Question: I am working on a project to click images of the tiles and using OpenCV to to find out that the tile is visit-able or not.
Accessible tile should be shown as below -
<URL>
In the image below tile is not visit-able.
<URL>
Code i have written is identifying multiple contours.
'''
import numpy as np
import cv2
image1 = cv2.imread('floor3.jpg')#, cv2.IMREAD_ANYCOLOR | cv2.IMREAD_ANYDEPTH)
orig = image1.copy()
cv2.imshow("Game Boy Screen", orig)
cv2.waitKey(0)
gray = cv2.cvtColor(image1, cv2.COLOR_BGR2GRAY)
gray = cv2.bilateralFilter(gray, 11, 17, 17)
edged = cv2.Canny(gray, 30, 200)
flag, thresh = cv2.threshold(edged, 120, 255, cv2.THRESH_BINARY)
im2, contours, hierarchy = cv2.findContours(thresh,cv2.RETR_EXTERNAL,cv2.CHAIN_APPROX_SIMPLE)
try: hierarchy = hierarchy[0]
except: hierarchy = []
height, width, _ = image1.shape
min_x, min_y = width, height
max_x = max_y = 0
# computes the bounding box for the contour, and draws it on the frame,
for contour, hier in zip(contours, hierarchy):
(x,y,w,h) = cv2.boundingRect(contour)
min_x, max_x = min(x, min_x), max(x+w, max_x)
min_y, max_y = min(y, min_y), max(y+h, max_y)
if w > 80 and h > 80:
cv2.rectangle(orig, (x,y), (x+w,y+h), (255, 0, 0), 2)
if max_x - min_x > 0 and max_y - min_y > 0:
cv2.rectangle(orig, (min_x, min_y), (max_x, max_y), (255, 0, 0), 3)
cv2.imshow("Game Boy Screen", orig)
cv2.waitKey(0)
'''
Below is the output i am getting -
<URL>
Original image:

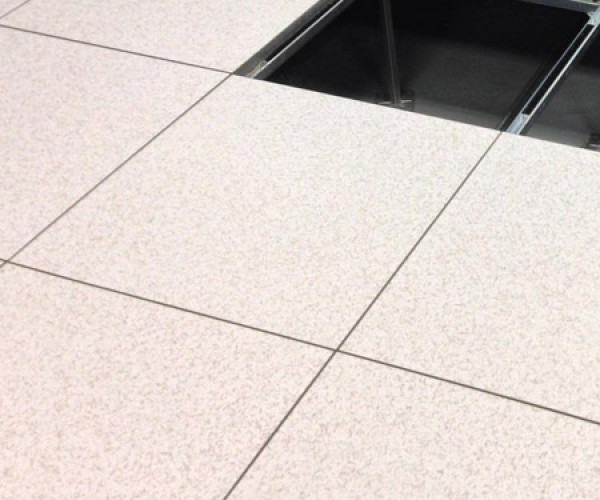
Answer: :
- - 'minAreaRect''boundingRect'
---
:
I don't think do 'findContours' on Canny edges is a good idea. I just do it on 'threshed binary image', then remove the contours with small area. So we can get the boundary of regions..
<URL>
---
'''
#!/usr/bin/python3
# 2017.12.09 00:25:47 CST
# 2017.12.09 14:26:01 CST
import cv2
import numpy as np
img = cv2.imread("test.jpg")
gray = cv2.cvtColor(img, cv2.COLOR_BGR2GRAY)
gray = cv2.bilateralFilter(gray, 11, 17, 17)
th, threshed = cv2.threshold(gray, 200, 255, cv2.THRESH_BINARY)
cnts = cv2.findContours(threshed,cv2.RETR_EXTERNAL,cv2.CHAIN_APPROX_SIMPLE)[-2]
canvas = np.zeros_like(img, np.uint8)
H,W = img.shape[:2]
AREA = H*W
for cnt in cnts:
area = cv2.contourArea(cnt)
if(area<AREA/100):
continue
_ = cv2.drawContours(canvas, [cnt], -1, (0,255,0), 1, cv2.LINE_AA)
cv2.imwrite("result.png", canvas)
'''
---
Update 2:
After get the contours of regions, then how to judge whether it's complete or not?
In this situation, . Then you program the condition to tell the computer how to judge.
<URL>
Total code and the result:
'''
#!/usr/bin/python3
# 2017.12.09 00:25:47 CST
# 2017.12.09 14:26:01 CST
# 2017.12.09 17:52:17 CST
import cv2
import numpy as np
## lambda: calc distance
dist = lambda pt1, pt2: ((pt1[0]-pt2[0])**2 + (pt1[1]-pt2[1])**2)**0.5
img = cv2.imread("img04.jpg")
## (1) filter, threshed
gray = cv2.cvtColor(img, cv2.COLOR_BGR2GRAY)
gray = cv2.bilateralFilter(gray, 11, 17, 17)
th, threshed = cv2.threshold(gray, 200, 255, cv2.THRESH_BINARY)
## (2) findContours
cnts = cv2.findContours(threshed,cv2.RETR_EXTERNAL,cv2.CHAIN_APPROX_SIMPLE)[-2]
## (3) some variables
H,W = img.shape[:2]
AREA = H*W
xcnts = []
R = 0.8
## (4) judge wether the contour is belongs to a complete tile
for cnt in cnts:
## (4.1) filter by area
area = cv2.contourArea(cnt)
if(area<AREA/100):
continue
## (4.2) calc arpprox contour
arclen = cv2.arcLength(cnt, closed=True)
approx = cv2.approxPolyDP(cnt, arclen*0.02, closed=True)
## (4.3) filter by "complete ruler"
## "the complete tile means it is a quadrilateral, four corner points, almost equal lengths of side"
pts = np.array(approx).reshape(-1,2)
if len(pts) == 4:
lens = np.array(list(dist(pts[i], pts[(i+1)%4]) for i in range(4)))
flag = True
for x in lens:
if not (R< x/lens[0] < 1.0/R):
flag = False
continue
if flag:
xcnts.append(cnt)
## (5) draw and save
res = img.copy()
for cnt in xcnts:
cv2.drawContours(res, [cnt], -1, (0,255,0), -1, cv2.LINE_AA)
cv2.imwrite("00result.png", res)
'''
<URL>
---
:
I use the fixed threshed value in the my code just because your image contains a large dark origin. As for this image
<URL>,
there is no large dark, so change the threshold flag to 'cv2.THRESH_OTSU', and modify the area thresh to 'AREA/20' or larger, modify the R smaller such as 'R=0.7'.
Then I get the result:
<URL>
---
Similar questions:
(1) <URL>
(2) <URL>